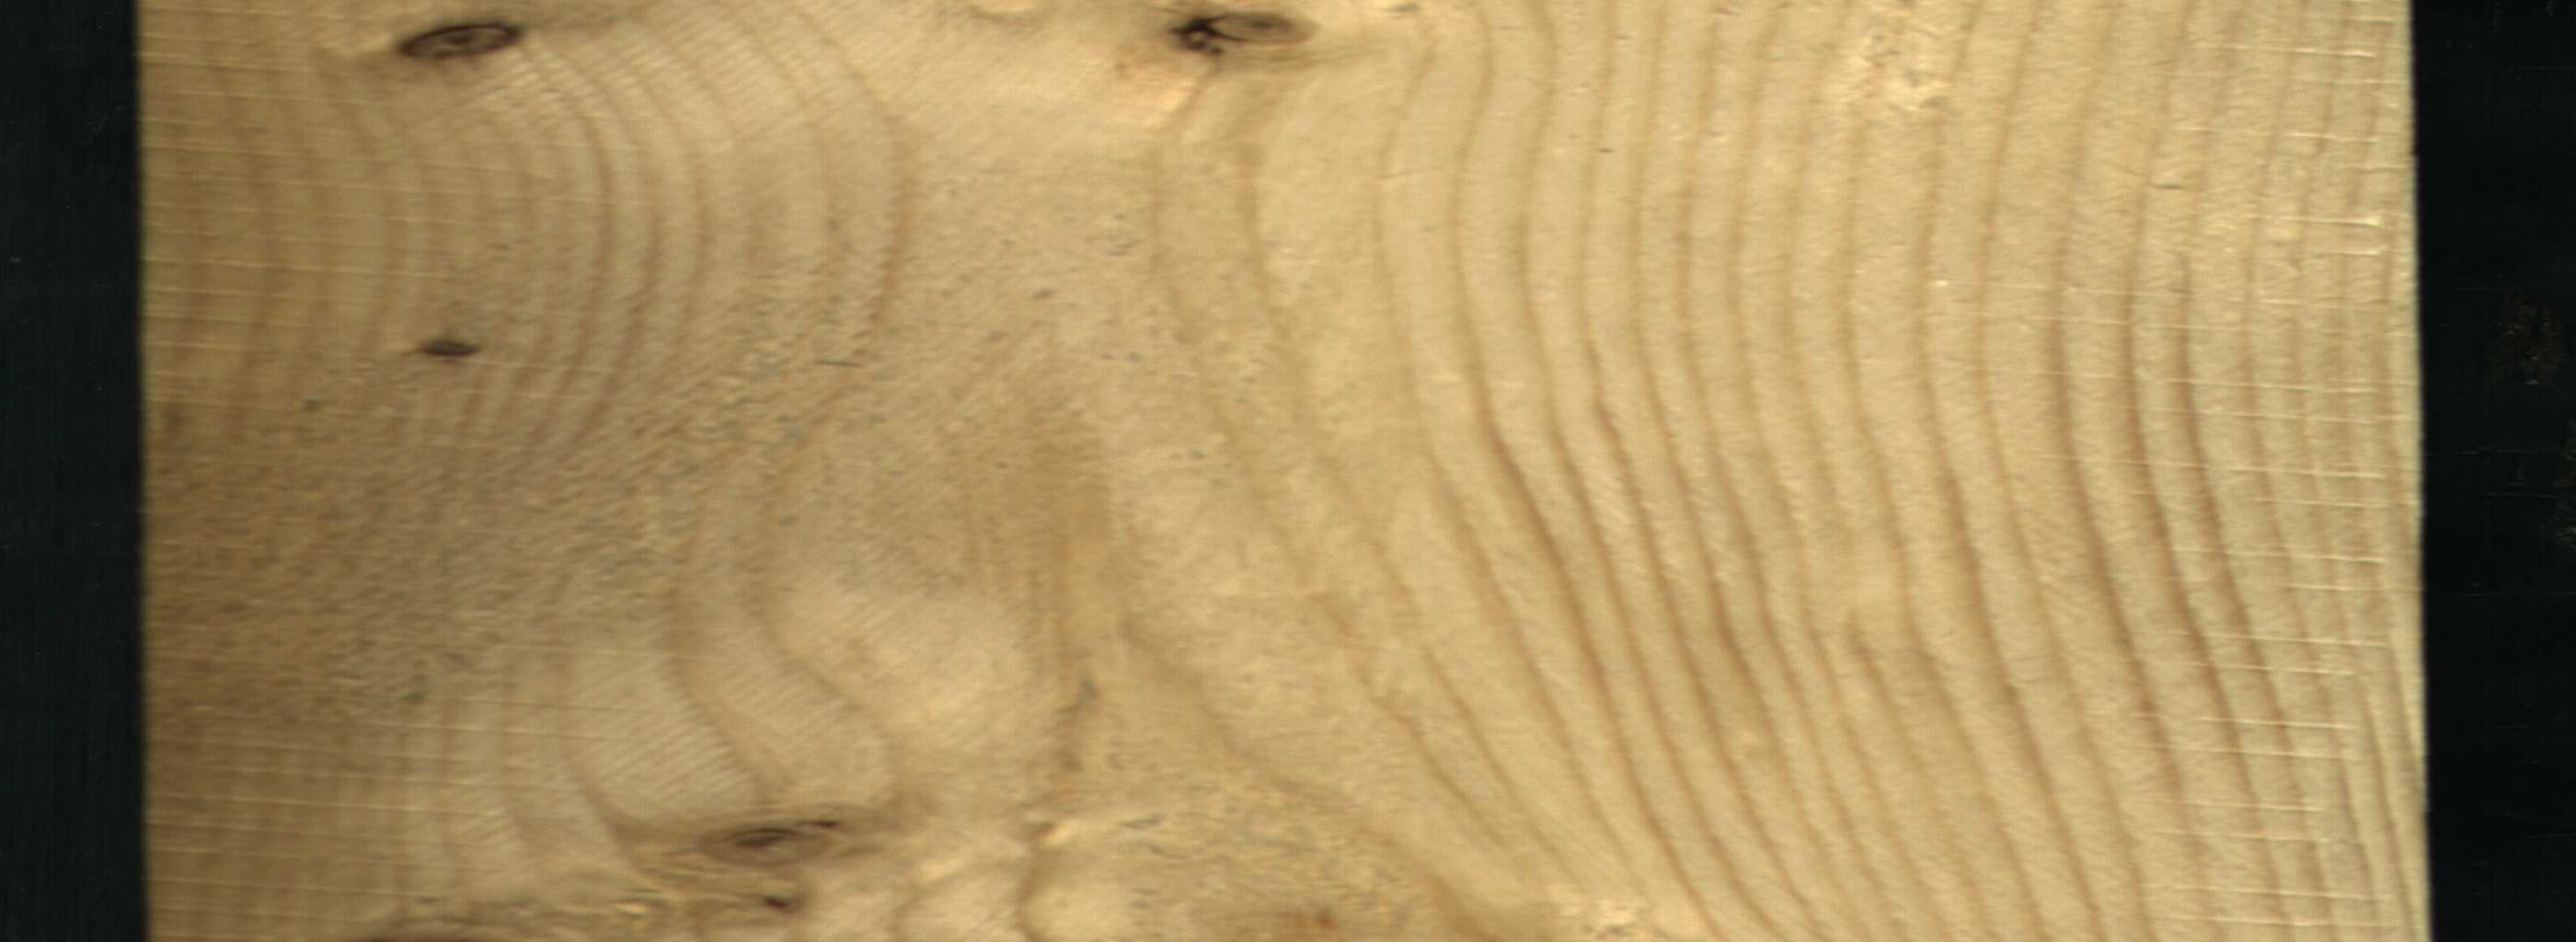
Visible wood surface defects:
Dead_Knot
Dead_Knot
Dead_Knot
Live_Knot